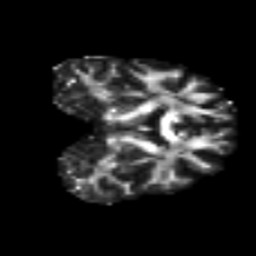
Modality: FA
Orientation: coronal
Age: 37
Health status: ill
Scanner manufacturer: philips
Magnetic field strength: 3 T
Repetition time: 9 s
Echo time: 0.127 s